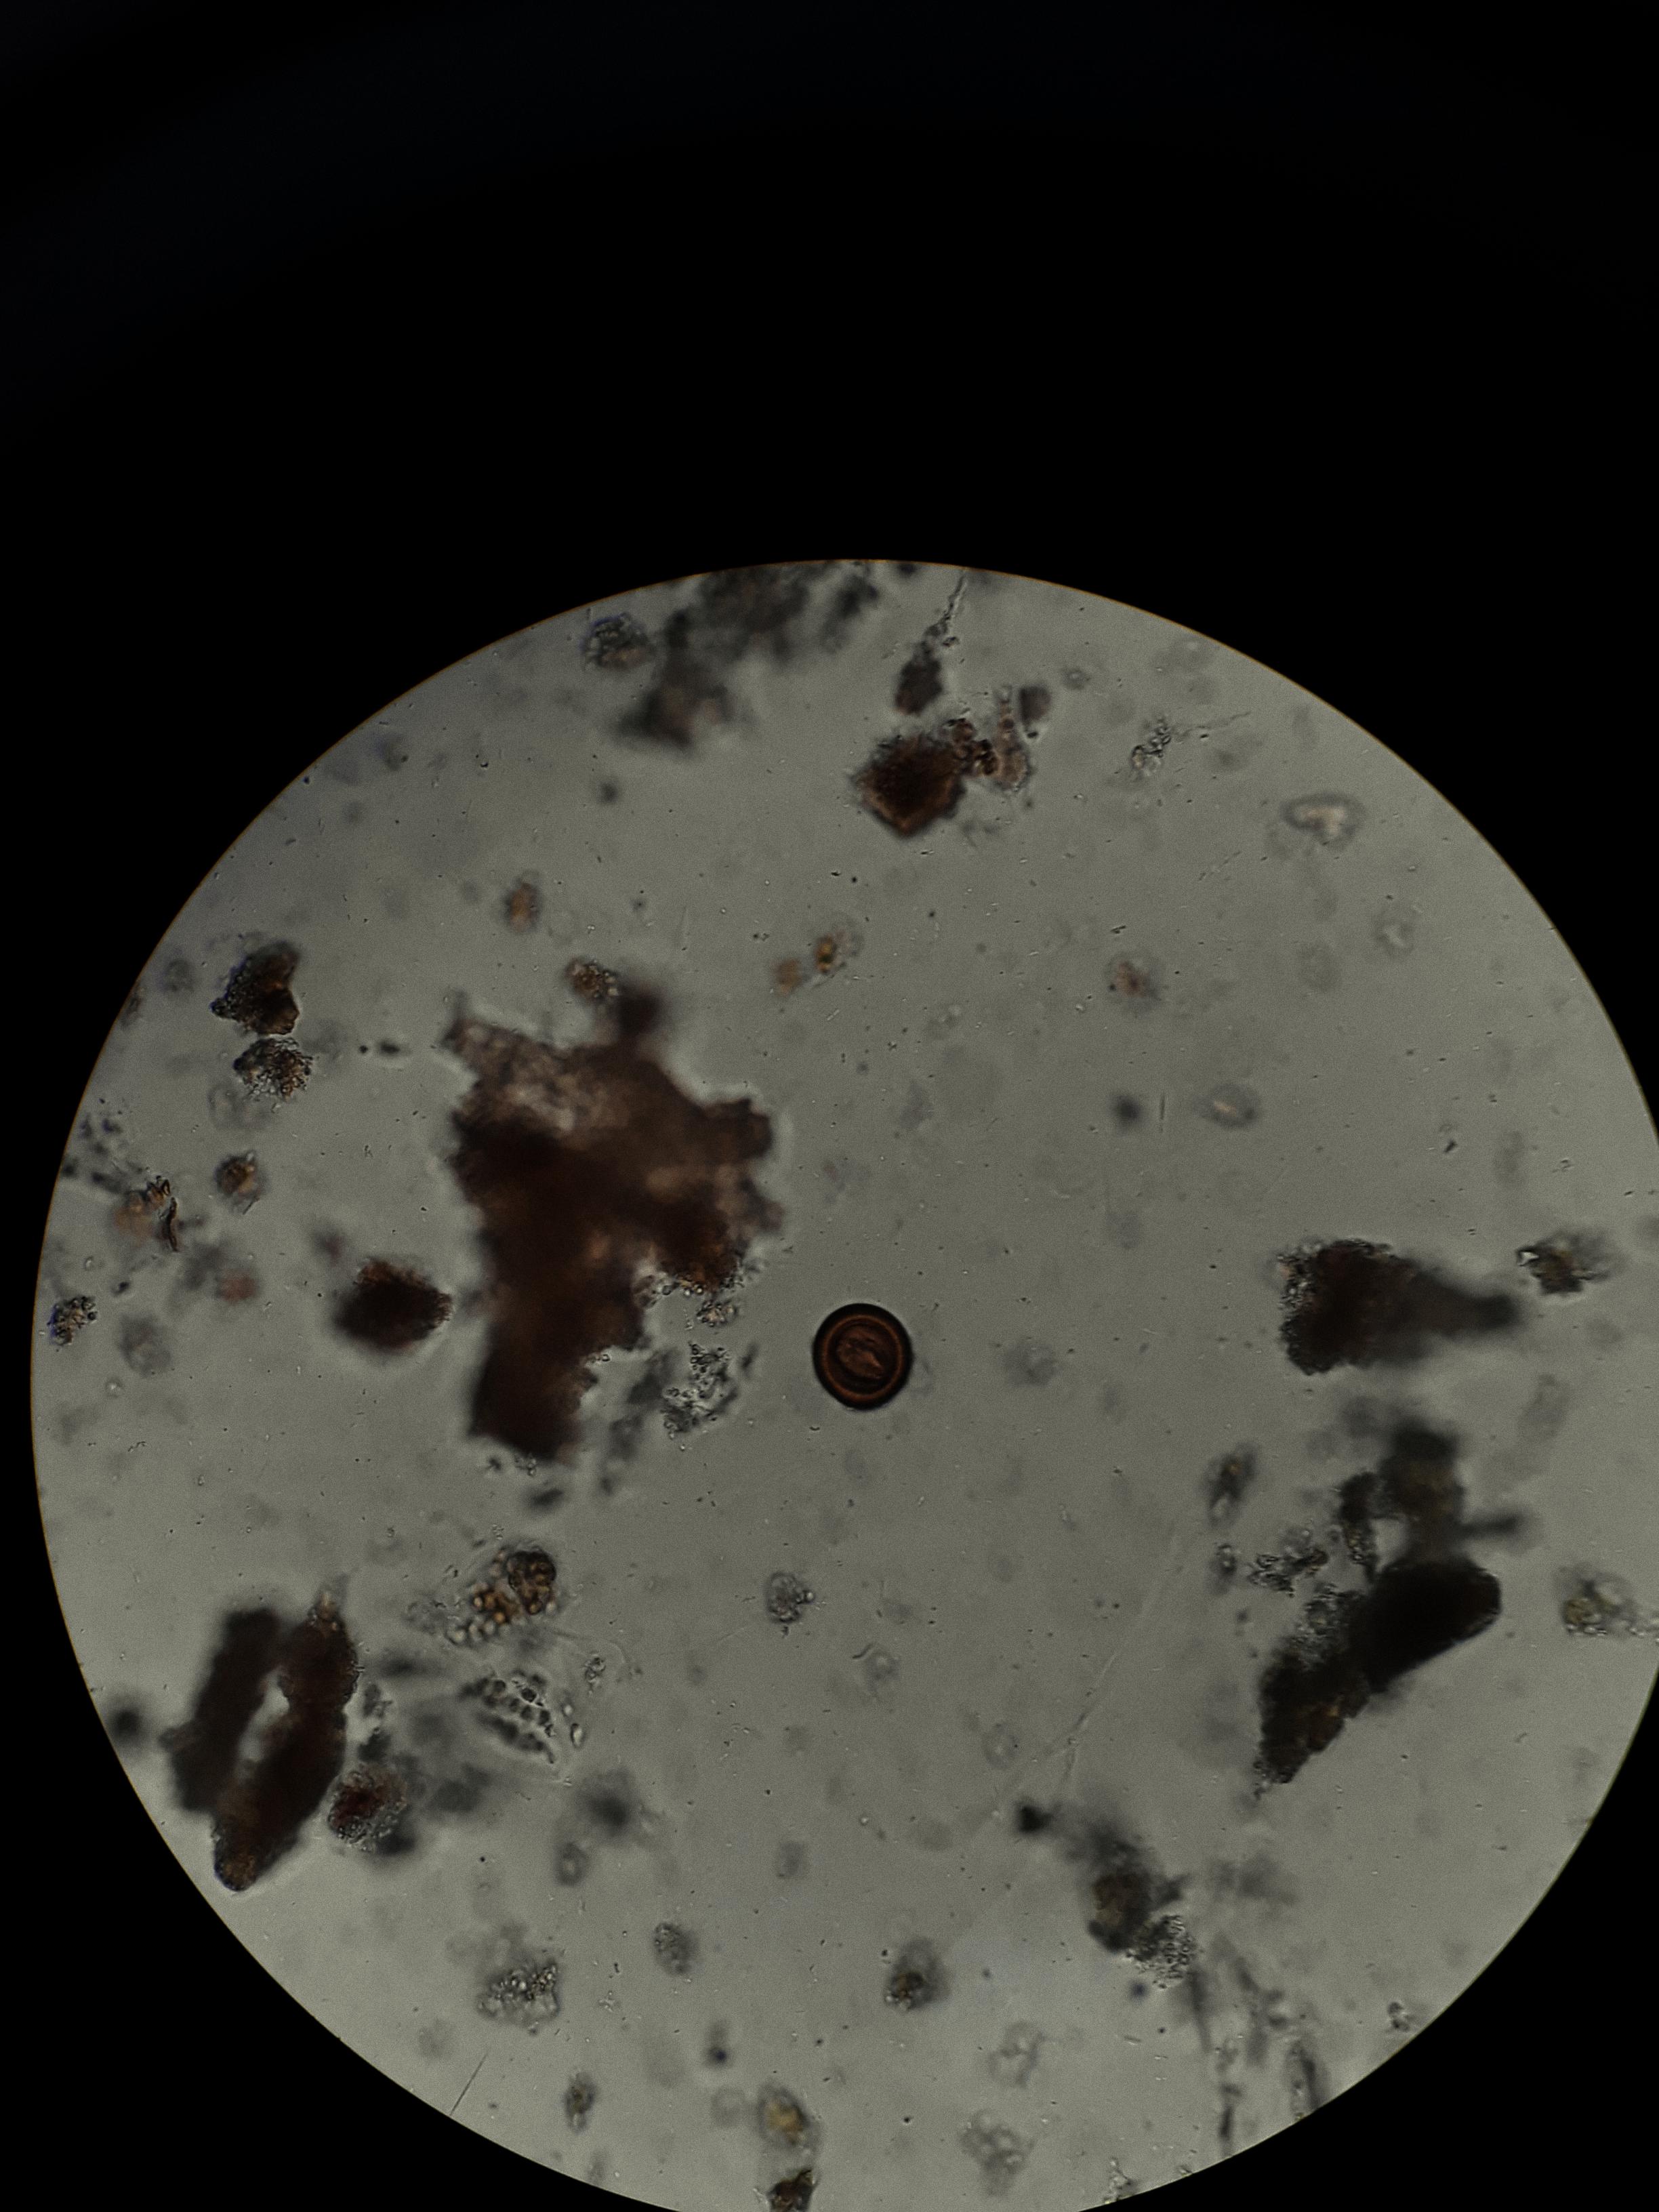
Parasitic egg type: Taenia spp. egg